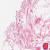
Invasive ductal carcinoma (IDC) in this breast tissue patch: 0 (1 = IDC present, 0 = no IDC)